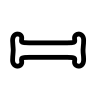
Cursor type: text_vertical
OS/theme: linux-xcursor-pro
Variant: white